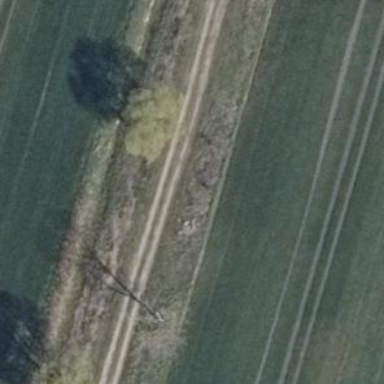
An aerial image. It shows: Track with grade 5 tracktype.